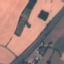
Land use / land cover class: Highway